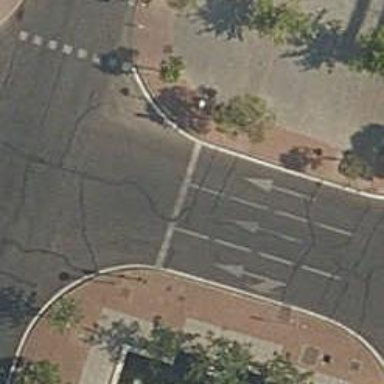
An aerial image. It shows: Road with traffic signals.